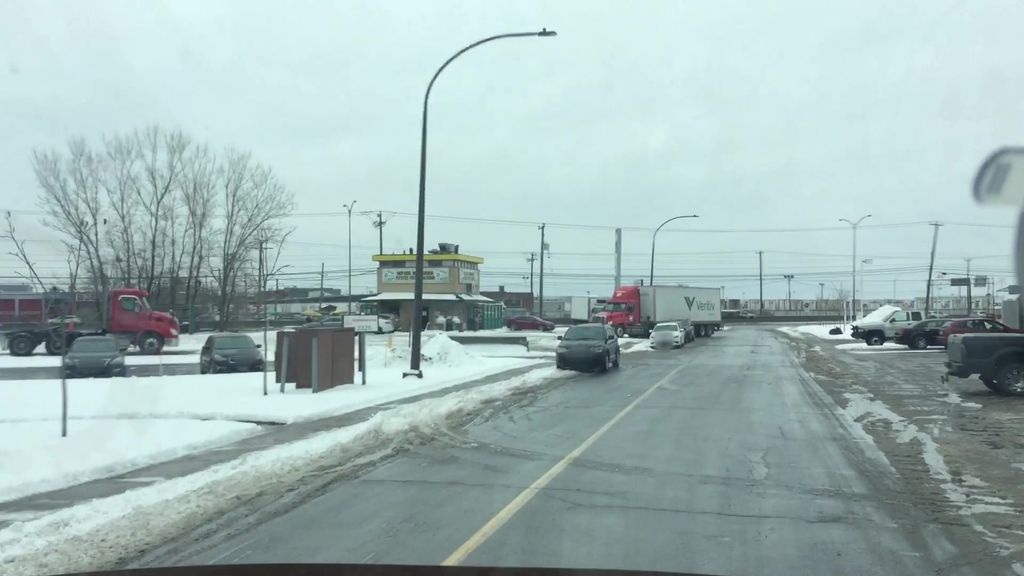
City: montreal